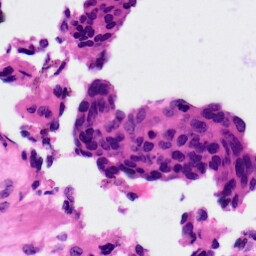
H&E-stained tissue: Ovarian